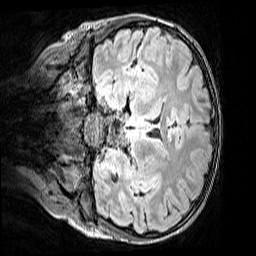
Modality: FLAIR
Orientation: coronal
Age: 10
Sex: male
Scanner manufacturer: siemens
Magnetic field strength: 3 T
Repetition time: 5 s
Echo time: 0.388 s